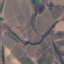
Label: PermanentCrop